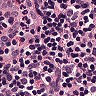
Metastatic tissue present: no